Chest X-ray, AP view. Patient: 26 years old, sex M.
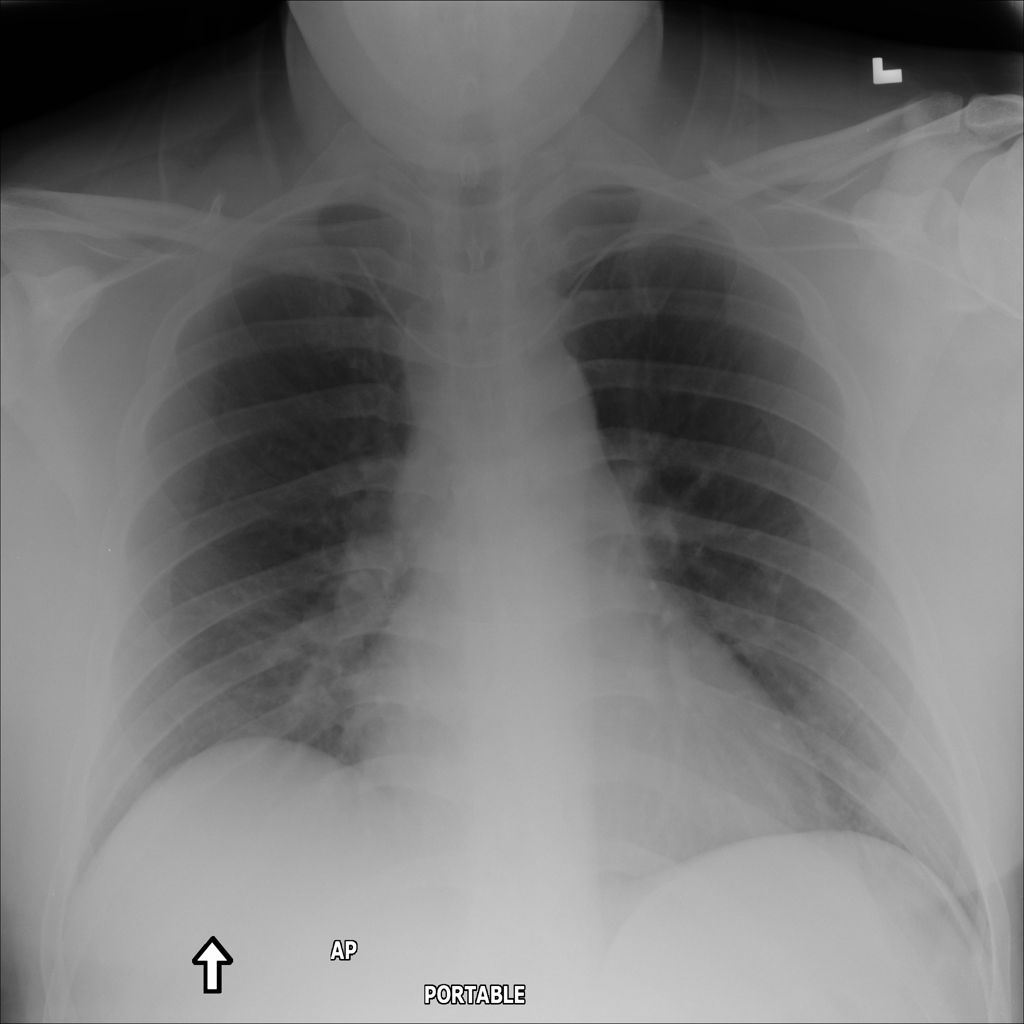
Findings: No Finding